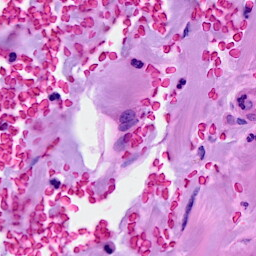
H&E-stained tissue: Breast